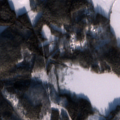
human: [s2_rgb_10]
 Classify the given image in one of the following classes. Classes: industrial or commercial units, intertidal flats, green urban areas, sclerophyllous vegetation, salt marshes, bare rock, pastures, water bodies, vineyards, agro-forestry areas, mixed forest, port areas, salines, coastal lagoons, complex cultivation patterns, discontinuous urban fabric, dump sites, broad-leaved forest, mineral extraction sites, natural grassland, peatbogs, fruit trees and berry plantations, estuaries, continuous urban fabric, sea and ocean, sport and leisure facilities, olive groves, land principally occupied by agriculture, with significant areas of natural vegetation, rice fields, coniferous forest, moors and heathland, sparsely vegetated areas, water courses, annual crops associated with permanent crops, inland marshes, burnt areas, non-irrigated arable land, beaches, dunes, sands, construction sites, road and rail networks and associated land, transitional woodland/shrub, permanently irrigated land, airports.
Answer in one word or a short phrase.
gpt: coniferous forest, mixed forest, water bodies